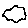
Label: cloud